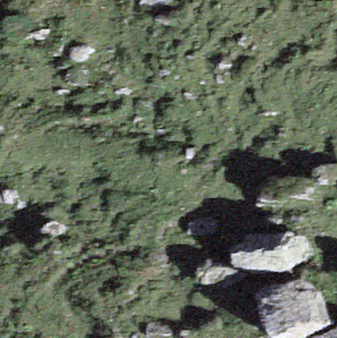
Label: bouldering_area